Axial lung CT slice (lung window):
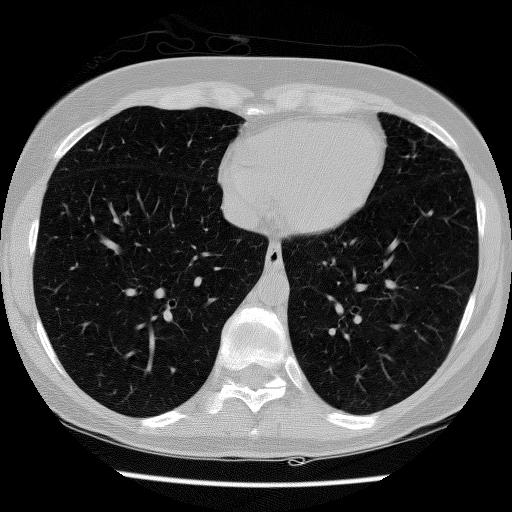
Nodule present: no